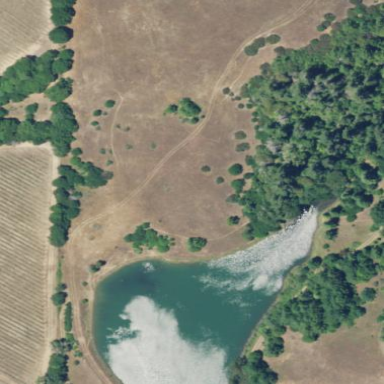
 specifically pond used for water storage."